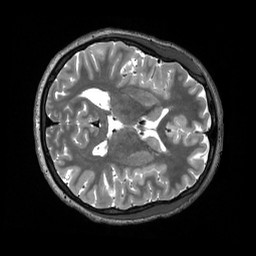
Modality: T2w
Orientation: axial
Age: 23
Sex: female
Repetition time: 3.2 s
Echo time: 0.563 s